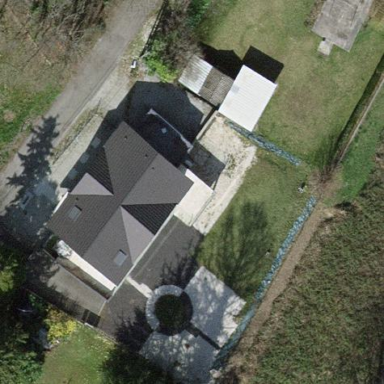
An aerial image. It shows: Detached building.